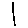
Label: line